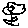
Label: flower